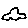
Label: car